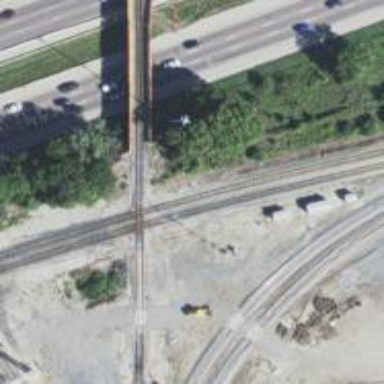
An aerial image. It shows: Railway crossing.